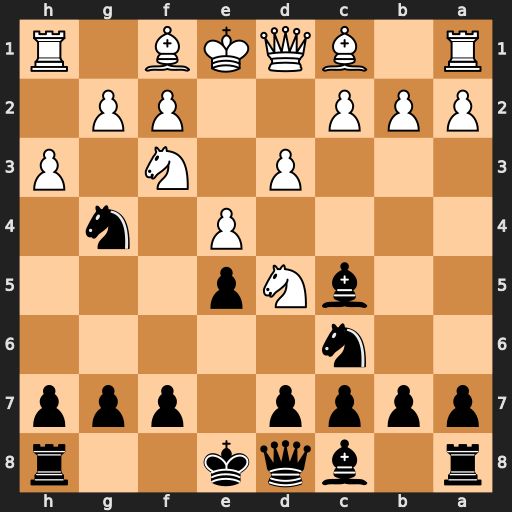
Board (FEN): r1bqk2r/pppp1ppp/2n5/2bNp3/4P1n1/3P1N1P/PPP2PP1/R1BQKB1R
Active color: b
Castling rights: KQkq
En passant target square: -
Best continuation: Nxf2 Qe2 Nxh1